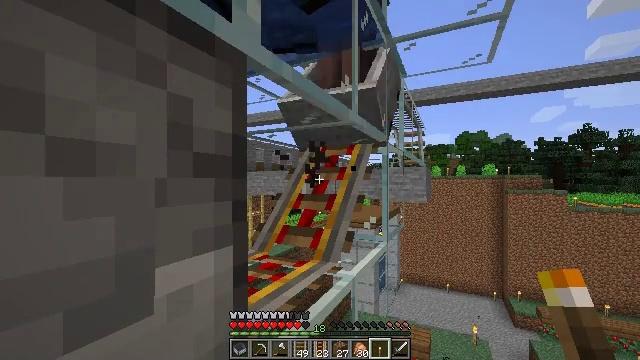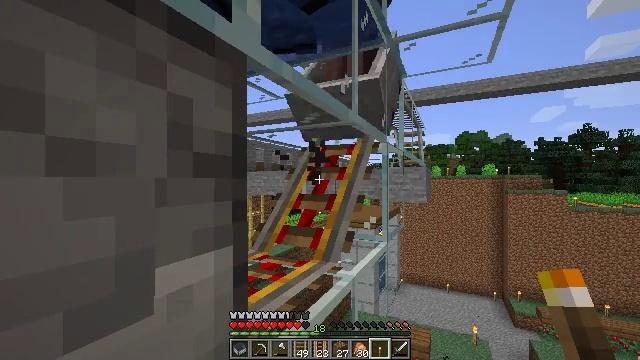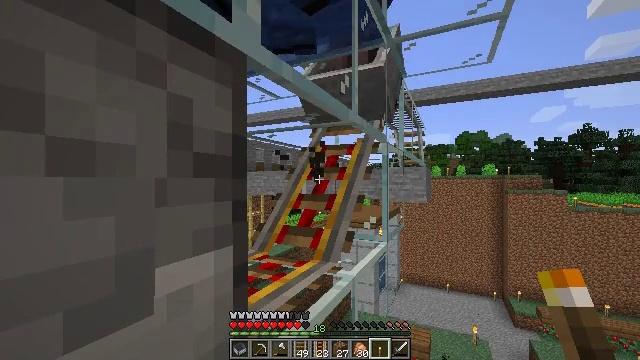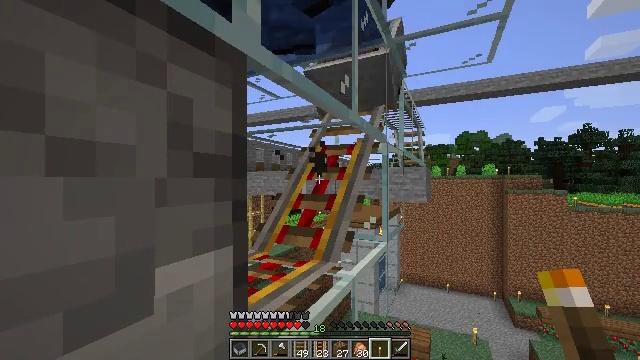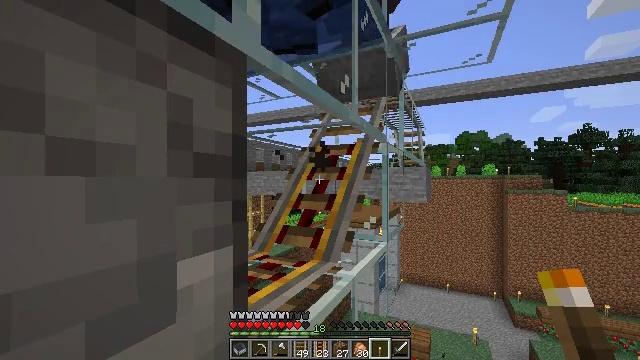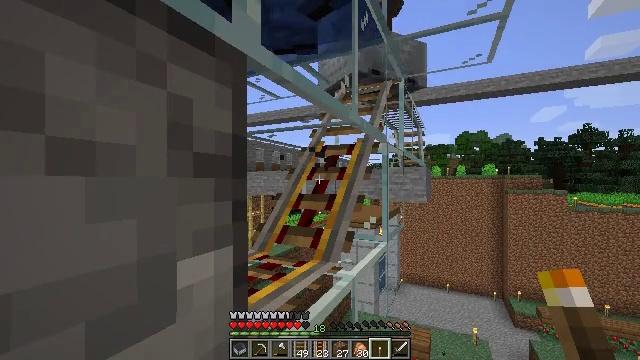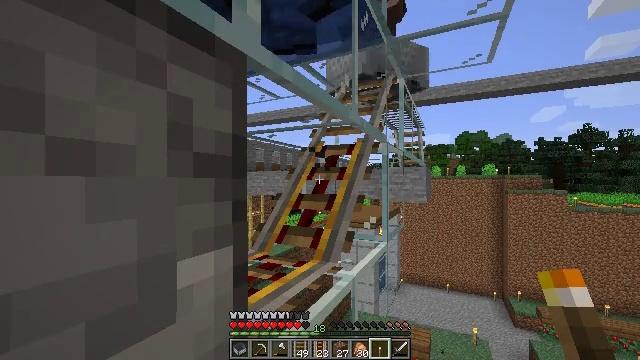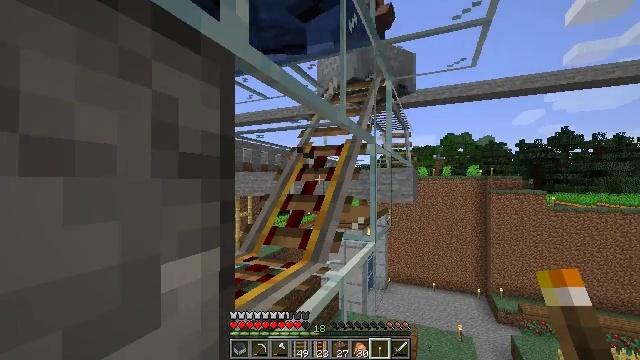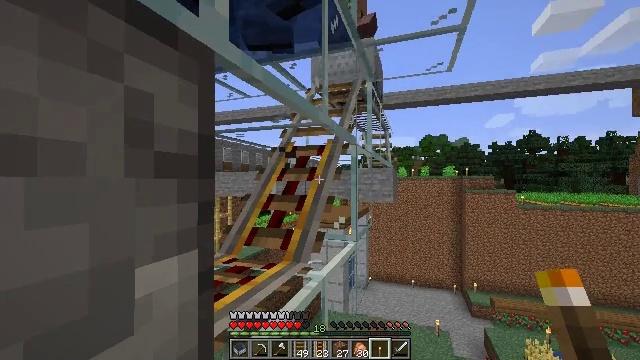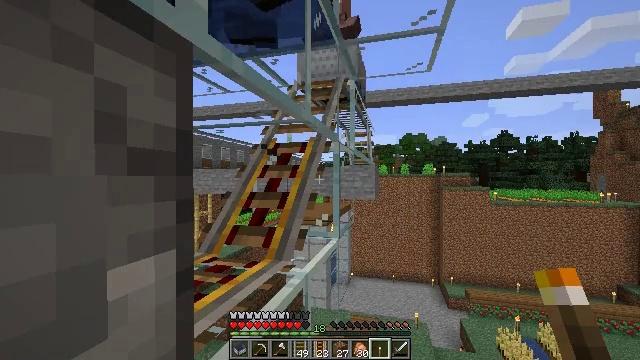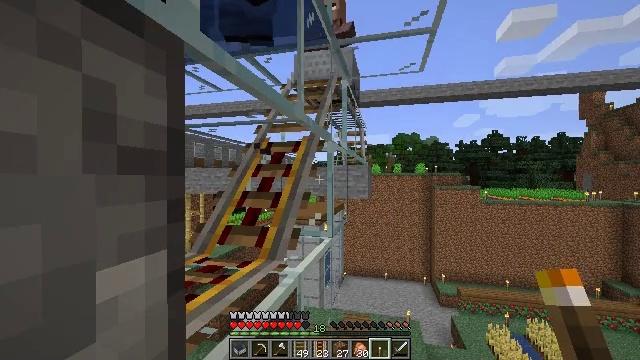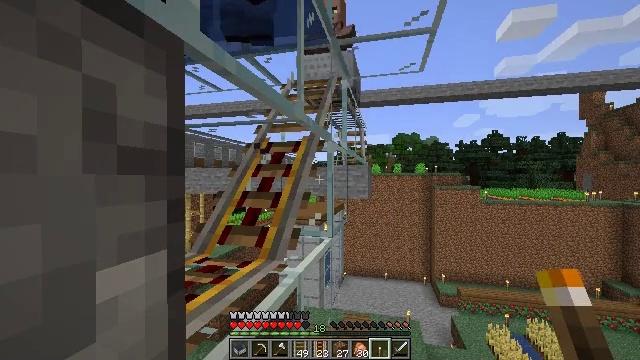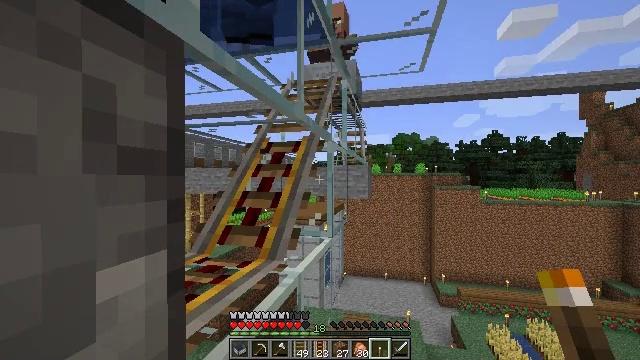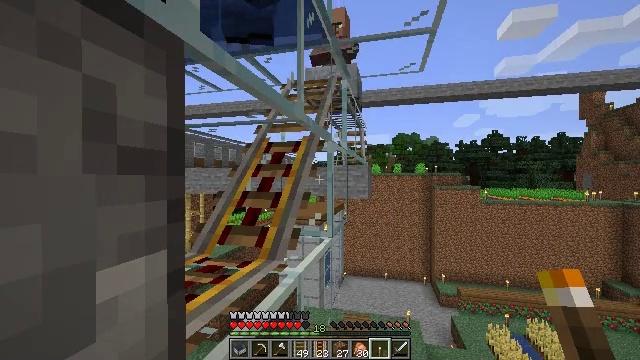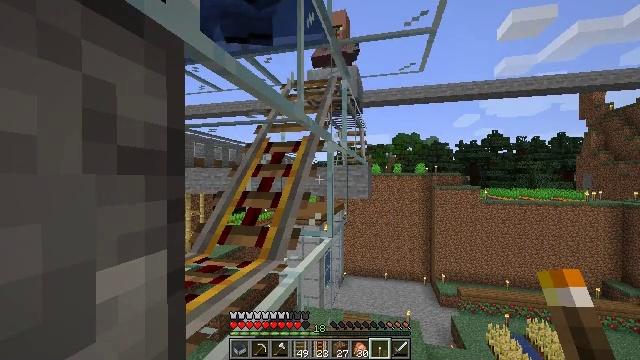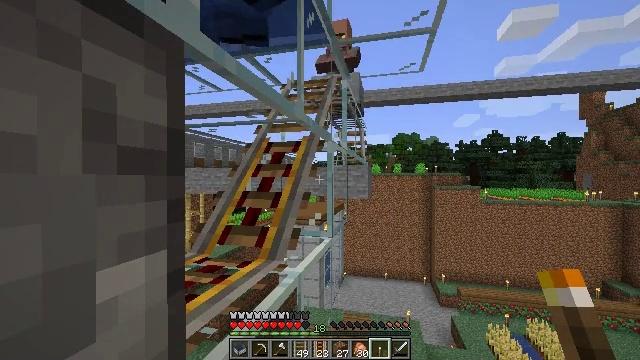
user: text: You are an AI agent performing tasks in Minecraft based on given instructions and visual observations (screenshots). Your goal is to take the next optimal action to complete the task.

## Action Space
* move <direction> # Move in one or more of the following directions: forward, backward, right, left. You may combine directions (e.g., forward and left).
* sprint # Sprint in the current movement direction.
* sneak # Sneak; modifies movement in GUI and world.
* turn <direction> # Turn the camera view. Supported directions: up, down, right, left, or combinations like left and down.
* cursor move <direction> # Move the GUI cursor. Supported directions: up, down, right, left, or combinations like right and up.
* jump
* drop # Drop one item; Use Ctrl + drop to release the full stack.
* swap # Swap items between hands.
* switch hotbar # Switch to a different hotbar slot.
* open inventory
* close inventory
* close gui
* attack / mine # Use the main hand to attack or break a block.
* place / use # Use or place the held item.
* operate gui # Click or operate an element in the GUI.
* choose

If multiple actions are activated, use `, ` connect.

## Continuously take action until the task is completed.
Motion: motion action
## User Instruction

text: Mine the rail.
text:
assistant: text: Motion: no_op
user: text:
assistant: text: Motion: no_op
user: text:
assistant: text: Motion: no_op
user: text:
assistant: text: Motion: no_op
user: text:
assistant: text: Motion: no_op
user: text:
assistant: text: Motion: no_op
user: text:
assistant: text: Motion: turn right
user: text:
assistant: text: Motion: turn right
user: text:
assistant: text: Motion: turn right
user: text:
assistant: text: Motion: turn right
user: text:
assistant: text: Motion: no_op
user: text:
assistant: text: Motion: no_op
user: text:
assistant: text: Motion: no_op
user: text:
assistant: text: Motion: no_op
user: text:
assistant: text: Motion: no_op
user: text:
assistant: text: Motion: no_op
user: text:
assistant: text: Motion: no_op
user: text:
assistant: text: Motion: no_op
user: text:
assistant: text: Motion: no_op
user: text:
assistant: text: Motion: no_op
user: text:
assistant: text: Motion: no_op
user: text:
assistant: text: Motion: no_op
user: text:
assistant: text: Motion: no_op
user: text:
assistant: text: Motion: no_op
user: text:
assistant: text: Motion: no_op
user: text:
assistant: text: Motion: no_op
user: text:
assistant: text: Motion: no_op
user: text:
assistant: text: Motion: no_op
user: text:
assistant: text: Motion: no_op
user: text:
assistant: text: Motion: no_op